Question: Vue users are easy to implement such item shuffle animations, see their official docs:

I search a lot but can't find a solution for Angular users. 'ngFor' seems to switch item contents instead of moving items when shuffling them.
Here's my demo: <URL>
When you click shift, you should see items move animation thanks to 'li {transform: all 1s;}'. But when you shuffle them, there's no animation. So I'm here asking for a solution.
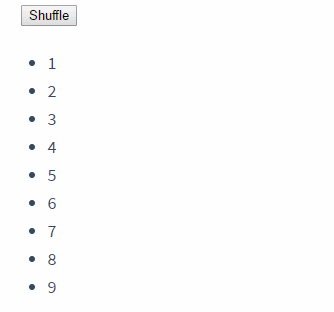
Answer: Here is simple implementation such functionality <URL>
1) Build directives
'''
@Directive({
selector: '[transition-group-item]'
})
export class TransitionGroupItemDirective {
prevPos: any;
newPos: any;
el: HTMLElement;
moved: boolean;
moveCallback: any;
constructor(elRef: ElementRef) {
this.el = elRef.nativeElement;
}
}
@Component({
selector: '[transition-group]',
template: '<ng-content></ng-content>'
})
export class TransitionGroupComponent {
@Input('transition-group') class;
@ContentChildren(TransitionGroupItemDirective) items: QueryList<TransitionGroupItemDirective>;
ngAfterContentInit() {
this.refreshPosition('prevPos');
this.items.changes.subscribe(items => {
items.forEach(item => {
item.prevPos = item.newPos || item.prevPos;
});
items.forEach(this.runCallback);
this.refreshPosition('newPos');
items.forEach(this.applyTranslation);
// force reflow to put everything in position
const offSet = document.body.offsetHeight;
this.items.forEach(this.runTransition.bind(this));
})
}
runCallback(item: TransitionGroupItemDirective) {
if(item.moveCallback) {
item.moveCallback();
}
}
runTransition(item: TransitionGroupItemDirective) {
if (!item.moved) {
return;
}
const cssClass = this.class + '-move';
let el = item.el;
let style: any = el.style;
el.classList.add(cssClass);
style.transform = style.WebkitTransform = style.transitionDuration = '';
el.addEventListener('transitionend', item.moveCallback = (e: any) => {
if (!e || /transform$/.test(e.propertyName)) {
el.removeEventListener('transitionend', item.moveCallback);
item.moveCallback = null;
el.classList.remove(cssClass);
}
});
}
refreshPosition(prop: string) {
this.items.forEach(item => {
item[prop] = item.el.getBoundingClientRect();
});
}
applyTranslation(item: TransitionGroupItemDirective) {
item.moved = false;
const dx = item.prevPos.left - item.newPos.left;
const dy = item.prevPos.top - item.newPos.top;
if (dx || dy) {
item.moved = true;
let style: any = item.el.style;
style.transform = style.WebkitTransform = 'translate(' + dx + 'px,' + dy + 'px)';
style.transitionDuration = '0s';
}
}
}
'''
2) Use it as follows
'''
<ul [transition-group]="'flip-list'">
<li *ngFor="let item of items" transition-group-item>
{{ item }}
</li>
</ul>
'''